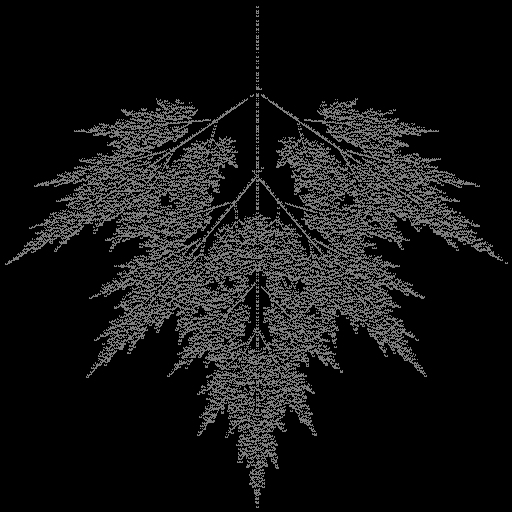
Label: tree